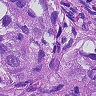
Metastatic tissue present: yes